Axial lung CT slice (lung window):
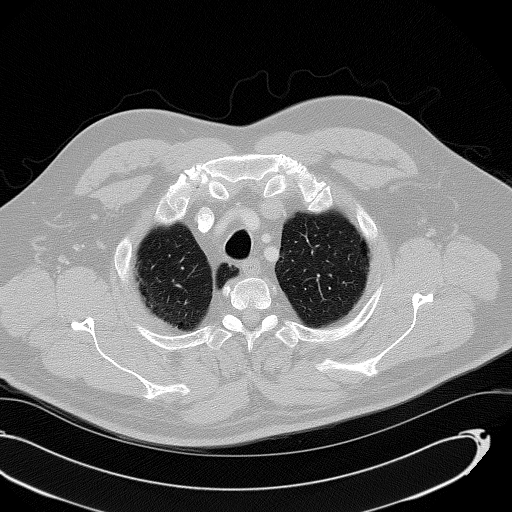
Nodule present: no